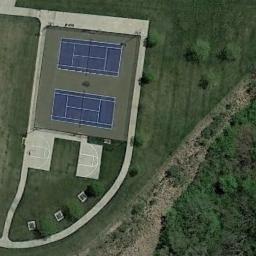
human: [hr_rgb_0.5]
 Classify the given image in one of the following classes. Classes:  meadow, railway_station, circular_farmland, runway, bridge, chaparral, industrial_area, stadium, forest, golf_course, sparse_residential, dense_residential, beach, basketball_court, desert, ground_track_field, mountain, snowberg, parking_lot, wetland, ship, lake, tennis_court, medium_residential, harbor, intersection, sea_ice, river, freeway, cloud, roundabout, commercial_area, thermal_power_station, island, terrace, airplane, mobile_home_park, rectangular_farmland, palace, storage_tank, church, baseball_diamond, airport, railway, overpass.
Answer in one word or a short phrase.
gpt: tennis_court